Field crop: maize
Growth stage: 2
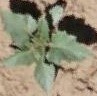
Species: datura